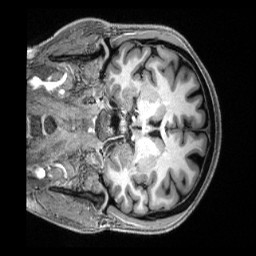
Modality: T1w
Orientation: coronal
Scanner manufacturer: siemens
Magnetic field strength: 3 T
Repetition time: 2.5 s
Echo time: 0.00231 s